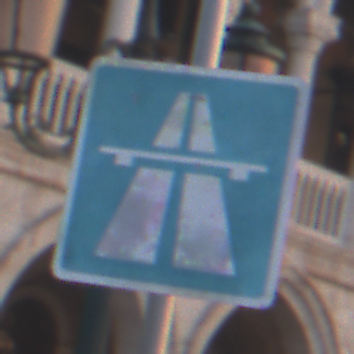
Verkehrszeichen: Autobahn
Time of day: SunriseSunset
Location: Outdoor (Urban)
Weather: Clear
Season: NotSpecified
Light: Natural